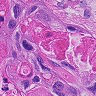
Metastatic tissue present: yes